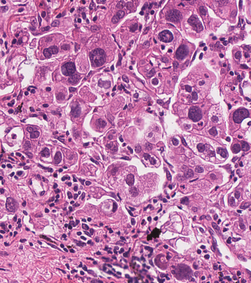
Tumor epithelial tissue: yes
Tumor-associated stroma tissue: yes
Normal tissue: no